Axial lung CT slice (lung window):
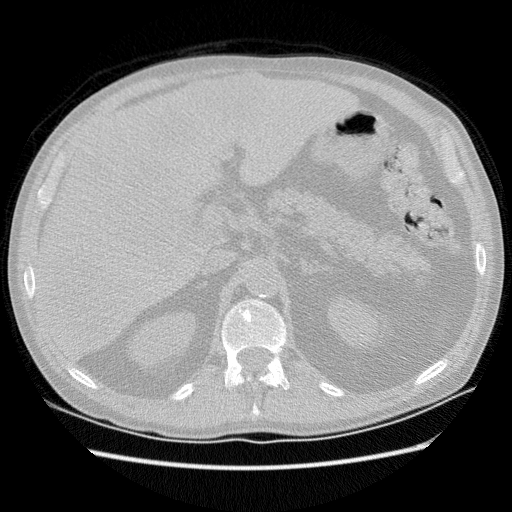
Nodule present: no